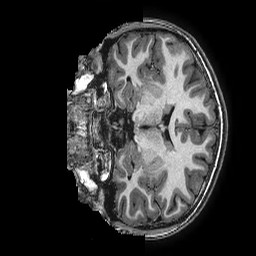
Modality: T1w
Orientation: coronal
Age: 11
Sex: female
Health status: ill
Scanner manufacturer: ge
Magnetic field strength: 3 T
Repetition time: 0.0077 s
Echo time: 0.003436 s